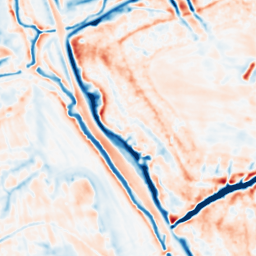
Category: multiscale
Decomposition family: dog
Decomposition parameters: sigma_low: 1
sigma_high: 5
Upsampling method: quintic
Upsampling parameters: scale: 4
Upsampling scale: 4